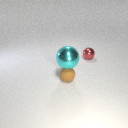
small brown rubber sphere to the left of small red metal sphere